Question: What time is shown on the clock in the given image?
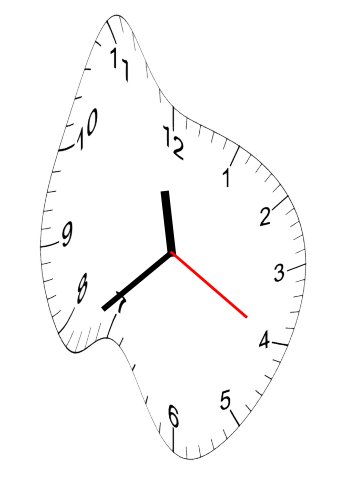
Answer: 11:38:20